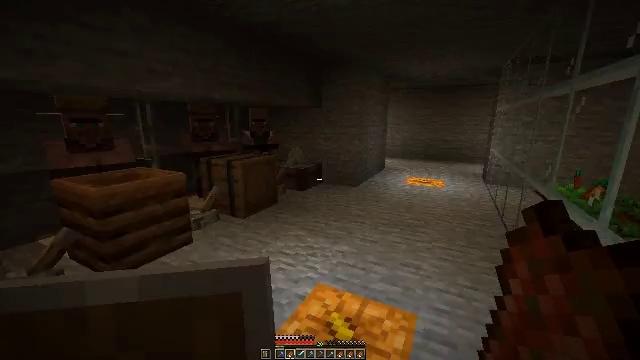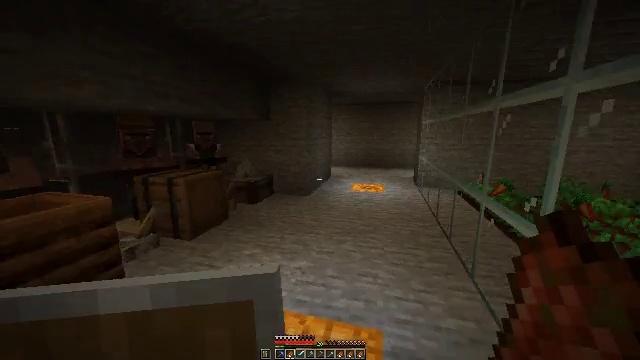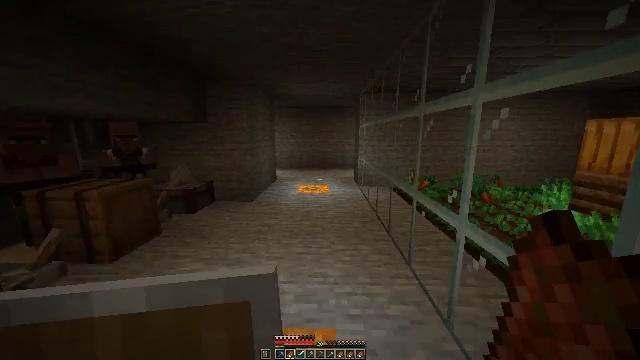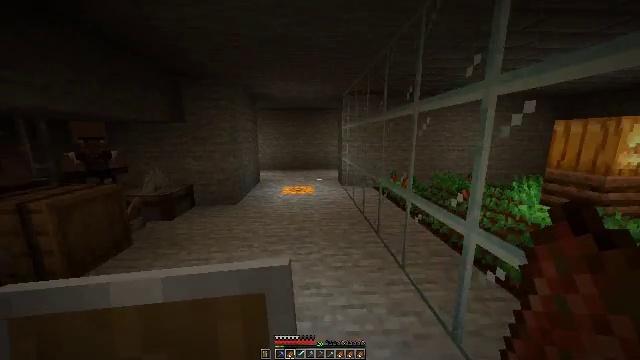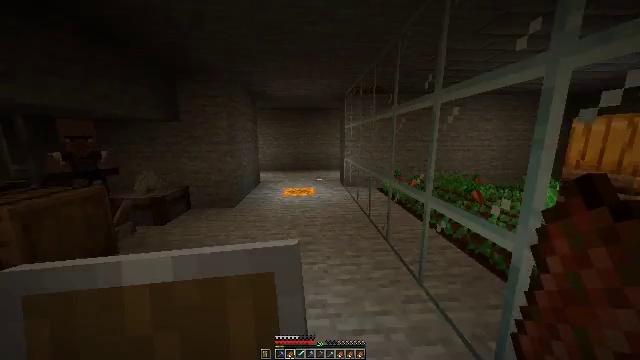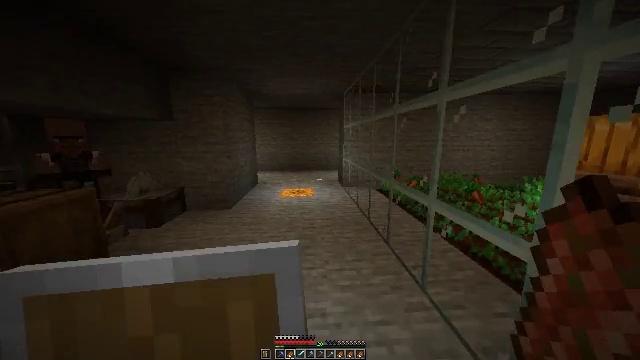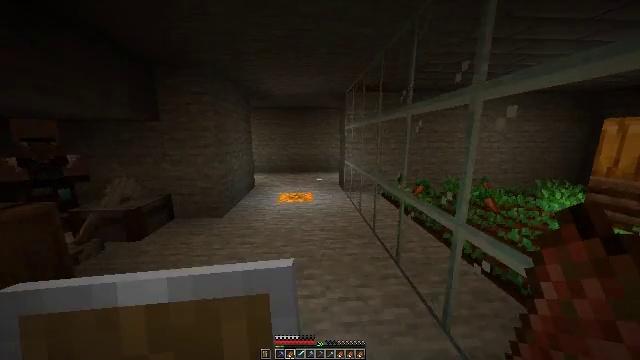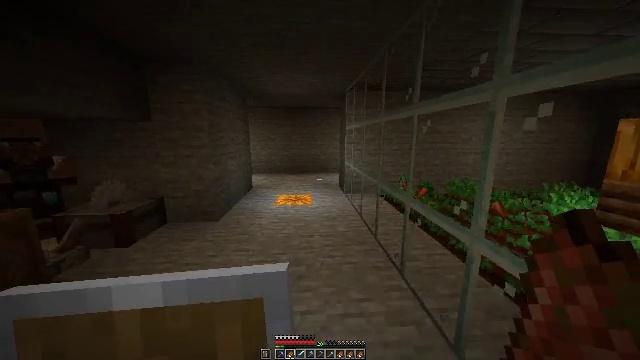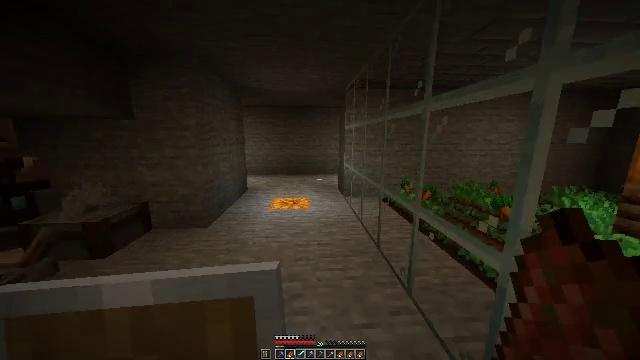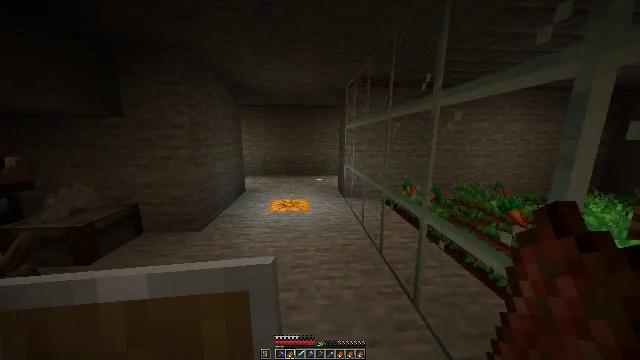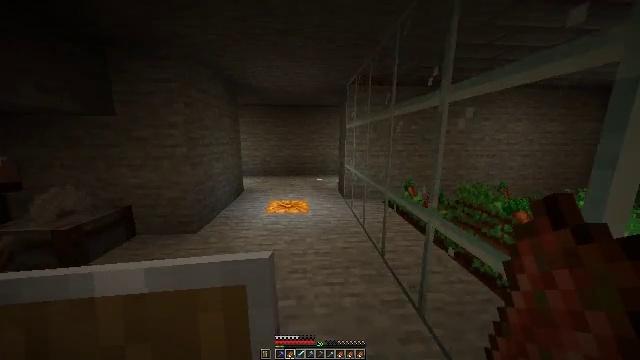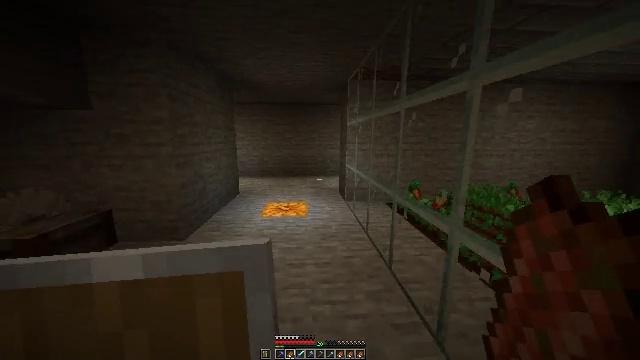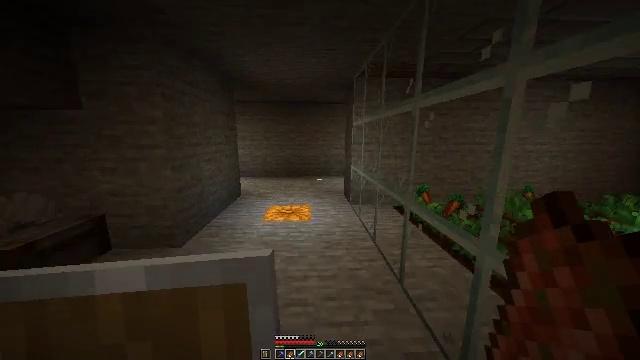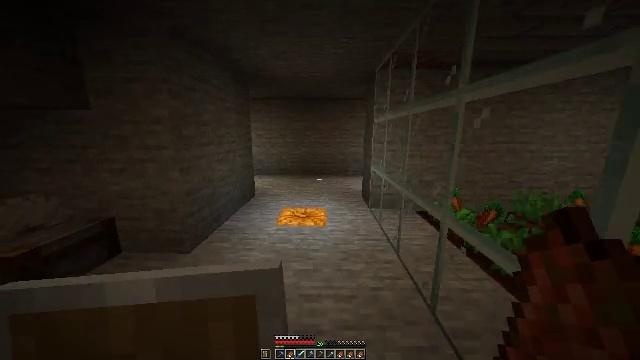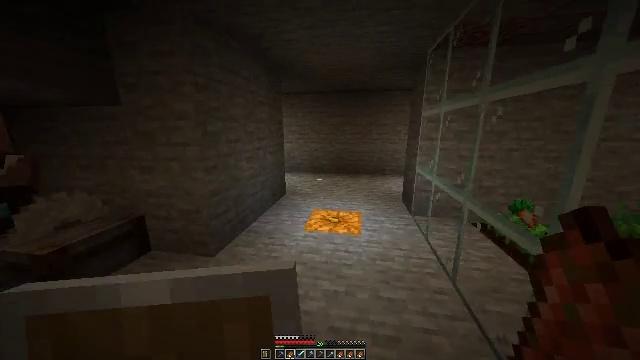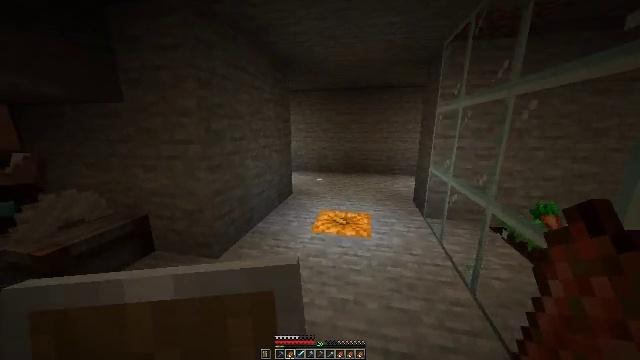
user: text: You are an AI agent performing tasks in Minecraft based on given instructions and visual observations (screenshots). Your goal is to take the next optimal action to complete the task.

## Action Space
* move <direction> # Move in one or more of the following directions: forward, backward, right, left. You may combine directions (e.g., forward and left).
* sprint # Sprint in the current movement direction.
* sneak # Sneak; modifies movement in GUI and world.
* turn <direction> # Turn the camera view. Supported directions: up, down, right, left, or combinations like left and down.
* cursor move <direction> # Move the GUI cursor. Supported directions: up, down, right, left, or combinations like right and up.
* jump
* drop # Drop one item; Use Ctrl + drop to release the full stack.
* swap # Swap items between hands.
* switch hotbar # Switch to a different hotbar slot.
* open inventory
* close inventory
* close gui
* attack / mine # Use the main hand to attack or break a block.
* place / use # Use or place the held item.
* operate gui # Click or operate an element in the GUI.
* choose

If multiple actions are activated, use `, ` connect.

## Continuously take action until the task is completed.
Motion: motion action
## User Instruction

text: Break the blue shulker box to pick it up.
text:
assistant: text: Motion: move forward, sprint, turn right and up
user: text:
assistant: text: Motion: move forward, sprint, turn right
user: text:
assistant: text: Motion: move forward, turn right
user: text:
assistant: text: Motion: move forward
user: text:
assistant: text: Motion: move forward
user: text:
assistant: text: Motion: move forward
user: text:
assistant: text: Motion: move forward
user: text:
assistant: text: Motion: move forward
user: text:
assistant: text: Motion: move forward
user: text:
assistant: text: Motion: move forward
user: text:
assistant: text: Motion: move forward
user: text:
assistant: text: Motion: move forward, turn left
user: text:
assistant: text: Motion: move forward, turn left
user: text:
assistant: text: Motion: move forward, turn left and down
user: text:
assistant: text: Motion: move forward, turn left
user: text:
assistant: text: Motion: move forward
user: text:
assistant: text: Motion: move forward, jump
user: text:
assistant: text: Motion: move forward, jump
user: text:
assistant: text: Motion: move forward, jump
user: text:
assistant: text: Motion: move forward, jump
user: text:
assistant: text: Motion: move forward, jump
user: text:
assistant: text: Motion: move forward, turn right, jump
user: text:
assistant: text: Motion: move forward, turn right
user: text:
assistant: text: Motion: move forward, turn right
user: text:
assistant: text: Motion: move forward, turn right
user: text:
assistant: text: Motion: move forward, turn right
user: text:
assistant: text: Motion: move forward, turn right
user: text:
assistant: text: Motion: move forward, turn right
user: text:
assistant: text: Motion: move forward, turn right
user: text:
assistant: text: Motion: move forward, turn right